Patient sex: M
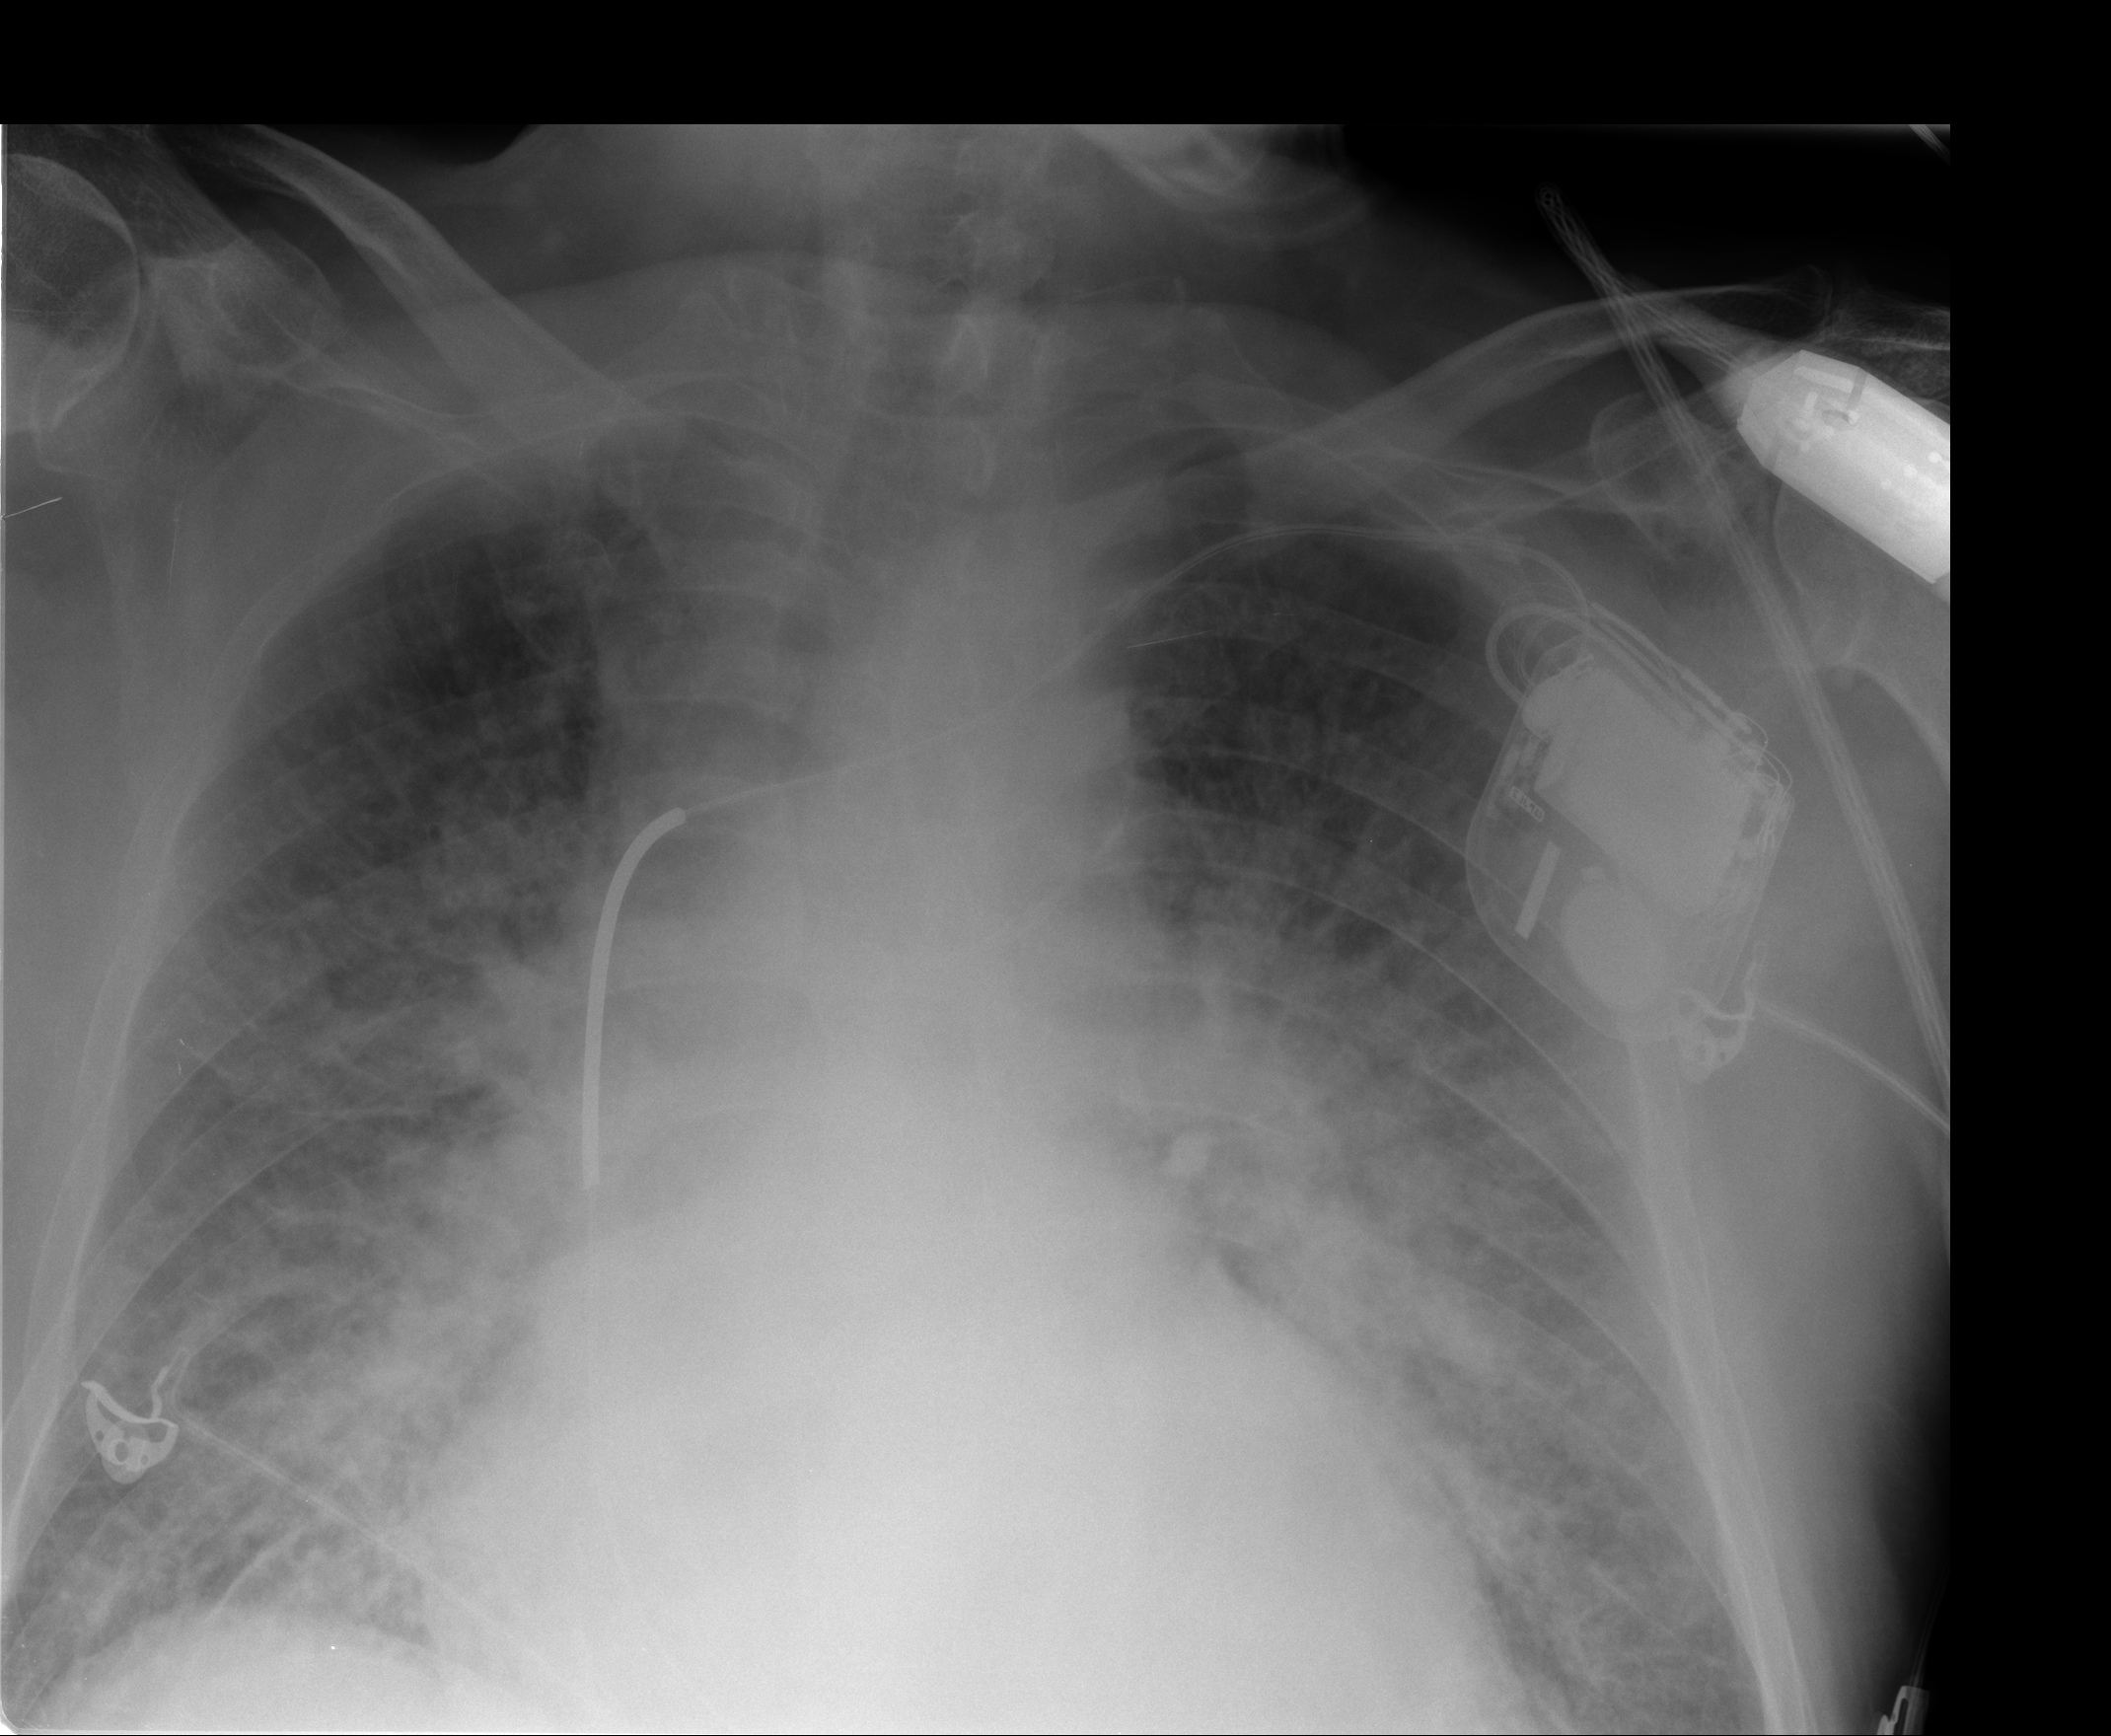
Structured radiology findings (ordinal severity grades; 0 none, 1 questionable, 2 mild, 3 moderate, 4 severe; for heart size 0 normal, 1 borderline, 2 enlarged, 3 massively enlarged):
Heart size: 2
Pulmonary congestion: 3
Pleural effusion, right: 0
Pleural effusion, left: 0
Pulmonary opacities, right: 0
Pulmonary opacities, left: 0
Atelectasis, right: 0
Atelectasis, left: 0